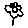
Label: flower